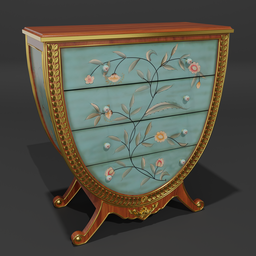
Label: furniture